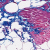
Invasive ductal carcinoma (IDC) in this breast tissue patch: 0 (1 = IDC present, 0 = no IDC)